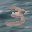
Label: 3